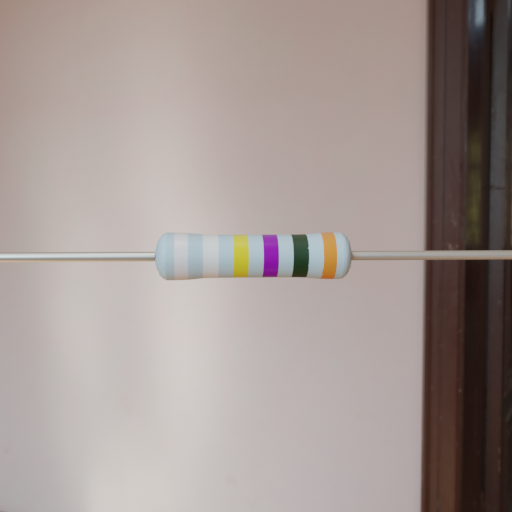
Resistor colour bands (in order): white, white, yellow, violet, black, orange